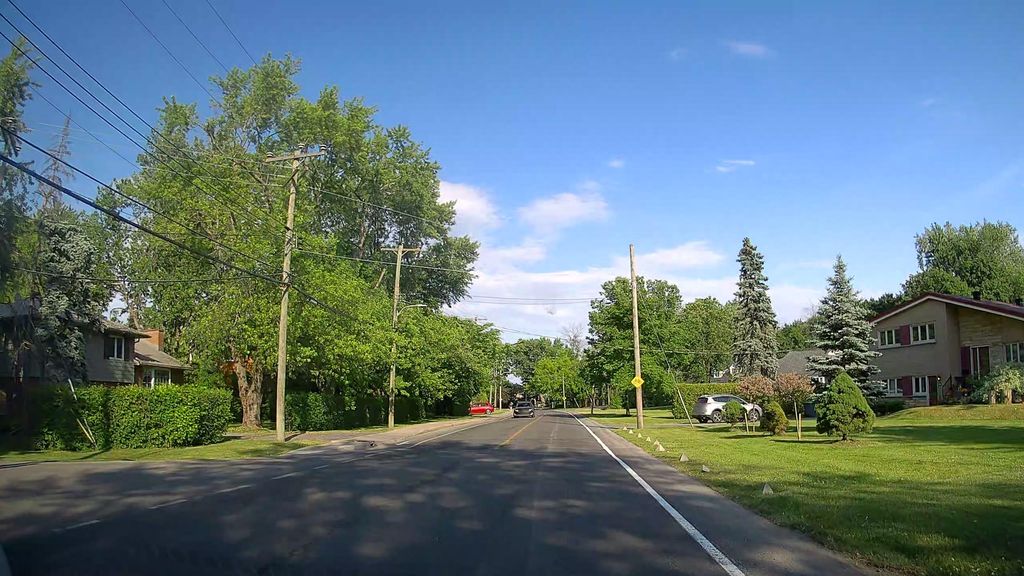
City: montreal